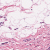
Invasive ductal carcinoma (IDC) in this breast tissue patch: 0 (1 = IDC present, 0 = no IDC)